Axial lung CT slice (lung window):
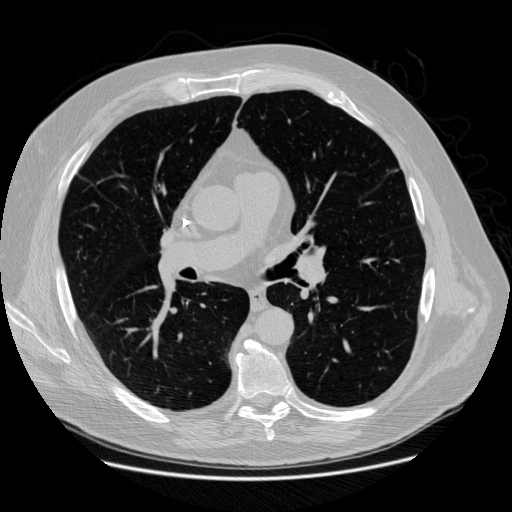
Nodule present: no